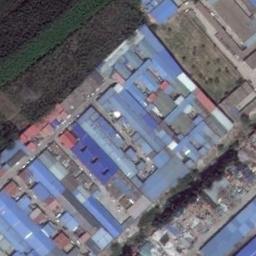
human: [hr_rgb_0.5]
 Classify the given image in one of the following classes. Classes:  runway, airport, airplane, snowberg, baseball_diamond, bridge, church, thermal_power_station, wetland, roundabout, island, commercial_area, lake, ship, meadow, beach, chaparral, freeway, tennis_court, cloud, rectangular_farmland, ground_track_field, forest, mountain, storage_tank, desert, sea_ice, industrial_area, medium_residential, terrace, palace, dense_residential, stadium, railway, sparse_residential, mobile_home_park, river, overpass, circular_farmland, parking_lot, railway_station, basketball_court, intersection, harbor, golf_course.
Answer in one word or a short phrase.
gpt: industrial_area